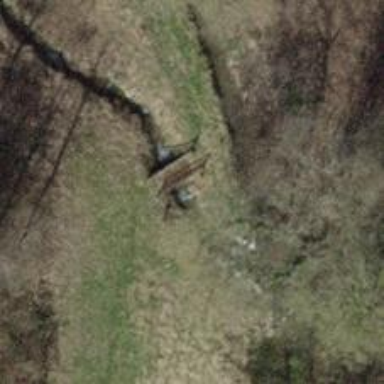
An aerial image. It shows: Path on bridge.